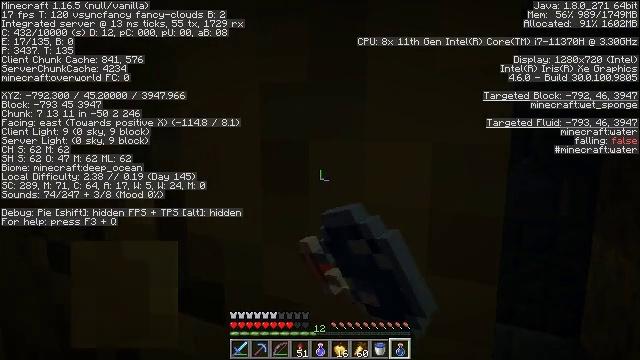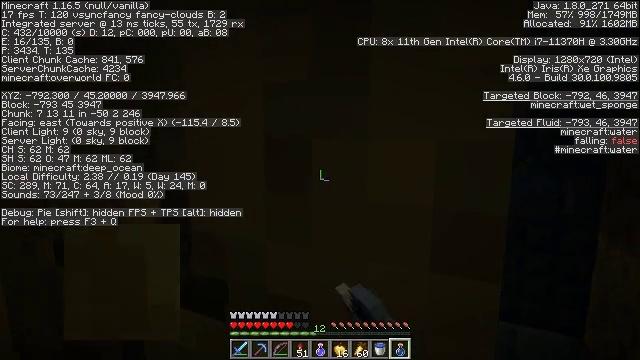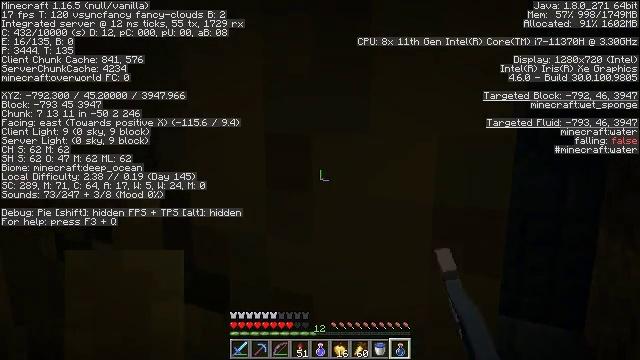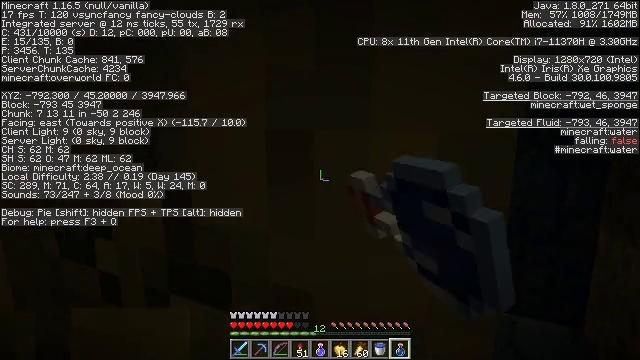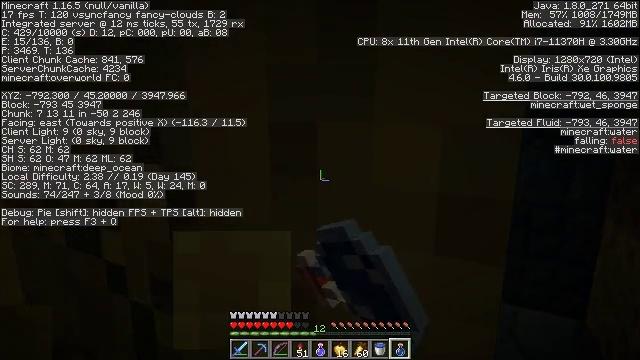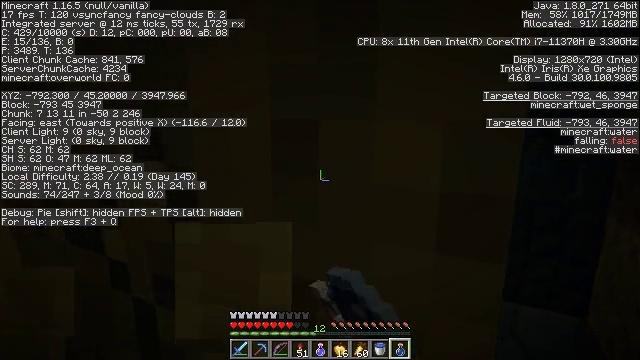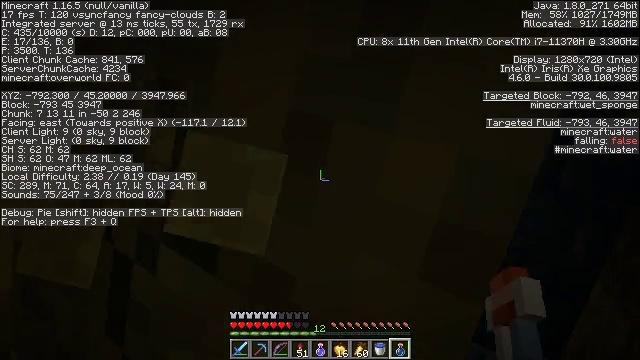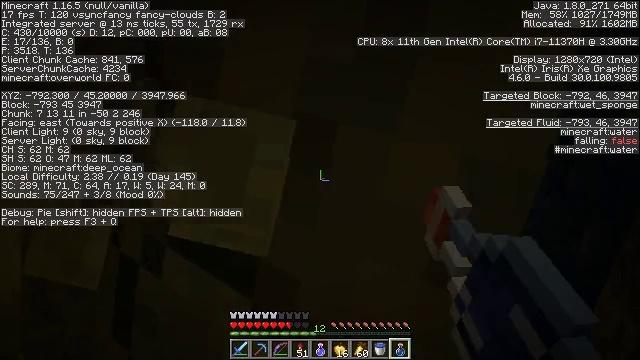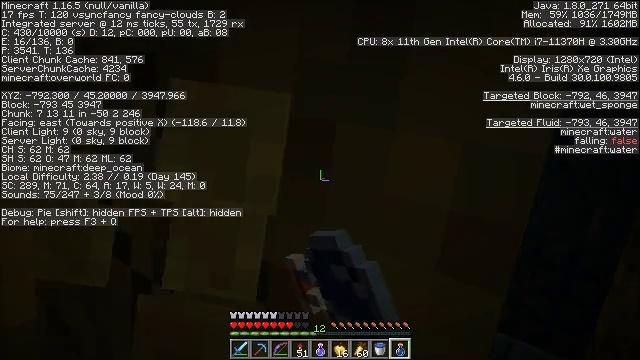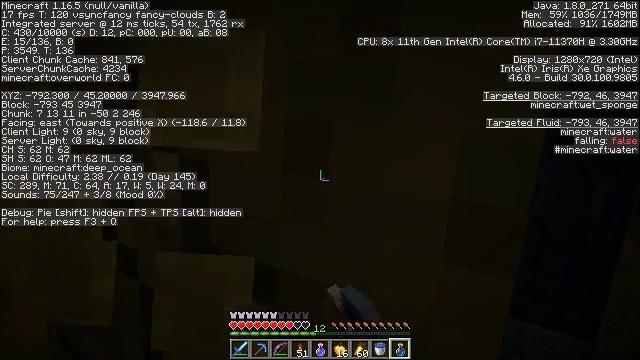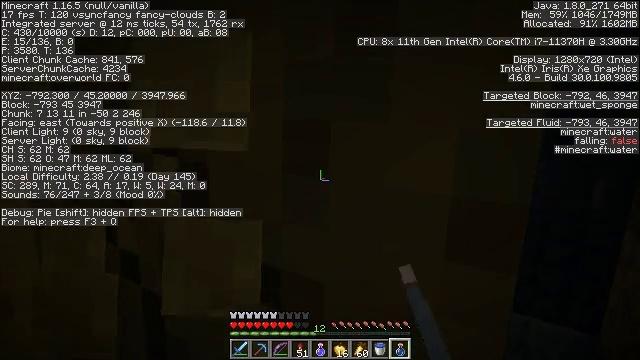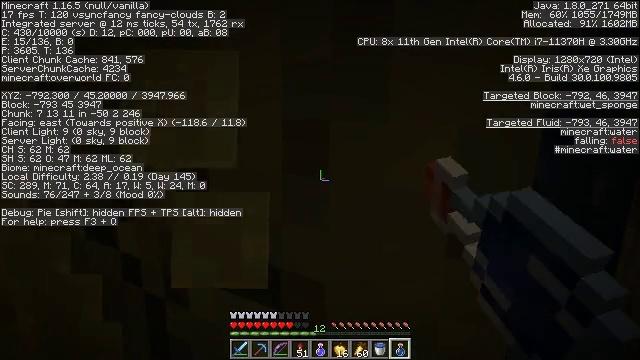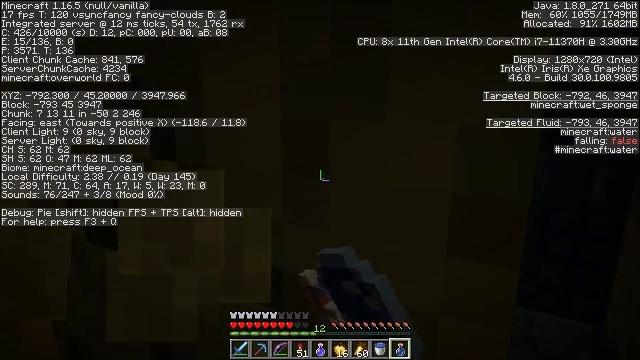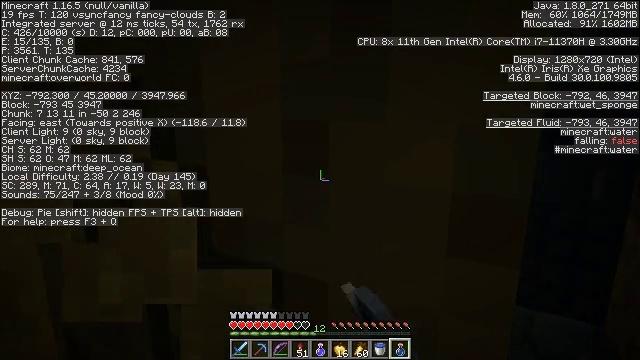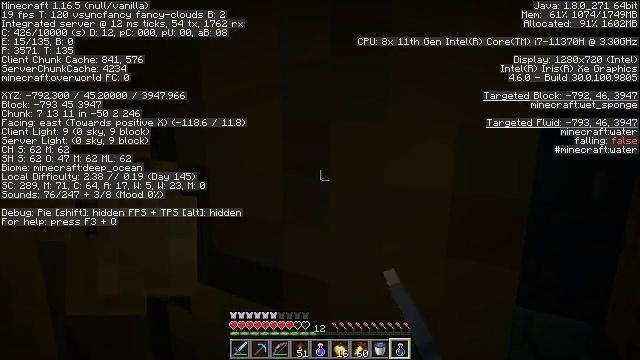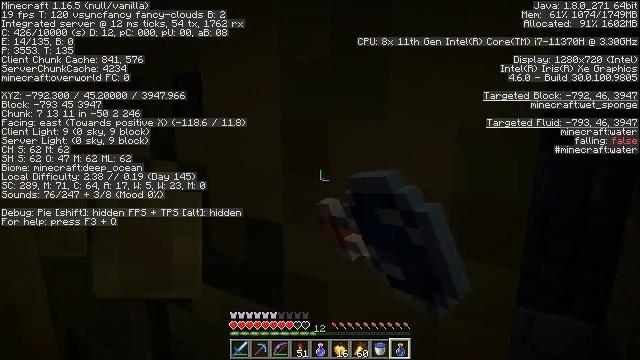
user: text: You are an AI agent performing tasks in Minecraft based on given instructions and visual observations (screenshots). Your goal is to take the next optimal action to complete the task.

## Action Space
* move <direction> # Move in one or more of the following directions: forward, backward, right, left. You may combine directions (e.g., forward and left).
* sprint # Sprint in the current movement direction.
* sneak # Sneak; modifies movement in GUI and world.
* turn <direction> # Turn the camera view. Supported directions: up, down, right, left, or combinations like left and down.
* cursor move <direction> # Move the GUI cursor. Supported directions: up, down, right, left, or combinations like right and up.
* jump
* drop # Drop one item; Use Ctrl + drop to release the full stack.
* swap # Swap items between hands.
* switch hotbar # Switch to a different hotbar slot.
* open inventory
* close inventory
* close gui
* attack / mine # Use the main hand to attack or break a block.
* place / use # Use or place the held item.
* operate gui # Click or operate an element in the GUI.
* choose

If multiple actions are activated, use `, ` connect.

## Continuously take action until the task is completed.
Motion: motion action
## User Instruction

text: Harvest prismarine for building materials.
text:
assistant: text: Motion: attack / mine, jump
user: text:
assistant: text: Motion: attack / mine, jump
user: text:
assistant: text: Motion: attack / mine, jump
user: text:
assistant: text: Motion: turn down, attack / mine, jump
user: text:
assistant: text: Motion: attack / mine, jump
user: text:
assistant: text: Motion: attack / mine, jump
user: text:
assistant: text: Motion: attack / mine, jump
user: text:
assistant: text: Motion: attack / mine, jump
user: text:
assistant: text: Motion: attack / mine, jump
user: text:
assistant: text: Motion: attack / mine, jump
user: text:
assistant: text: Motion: attack / mine, jump
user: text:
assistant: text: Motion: attack / mine, jump
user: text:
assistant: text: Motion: attack / mine, jump
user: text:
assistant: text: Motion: attack / mine, jump
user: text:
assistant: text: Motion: attack / mine, jump
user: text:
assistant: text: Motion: move forward, attack / mine, jump
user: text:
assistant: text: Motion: move forward, attack / mine, jump
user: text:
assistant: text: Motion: attack / mine, jump
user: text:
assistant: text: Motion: attack / mine, jump
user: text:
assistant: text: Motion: attack / mine, jump
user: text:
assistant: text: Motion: attack / mine, jump
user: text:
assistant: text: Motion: attack / mine, jump
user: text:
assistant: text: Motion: attack / mine, jump
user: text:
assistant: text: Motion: move back, attack / mine, jump
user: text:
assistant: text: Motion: move back, attack / mine, jump
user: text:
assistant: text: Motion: move back, attack / mine, jump
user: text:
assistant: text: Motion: move back, attack / mine, jump
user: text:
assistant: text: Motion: move back, attack / mine, jump
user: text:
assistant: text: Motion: move back, attack / mine, jump
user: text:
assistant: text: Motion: move back, attack / mine, jump